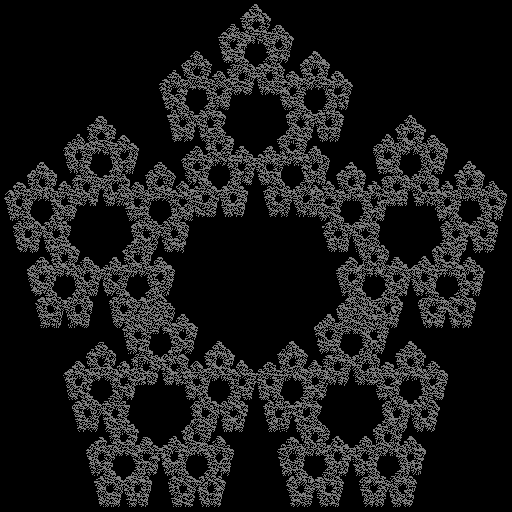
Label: sierpinski_pentagon